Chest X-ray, PA view. Patient: 21 years old, sex F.
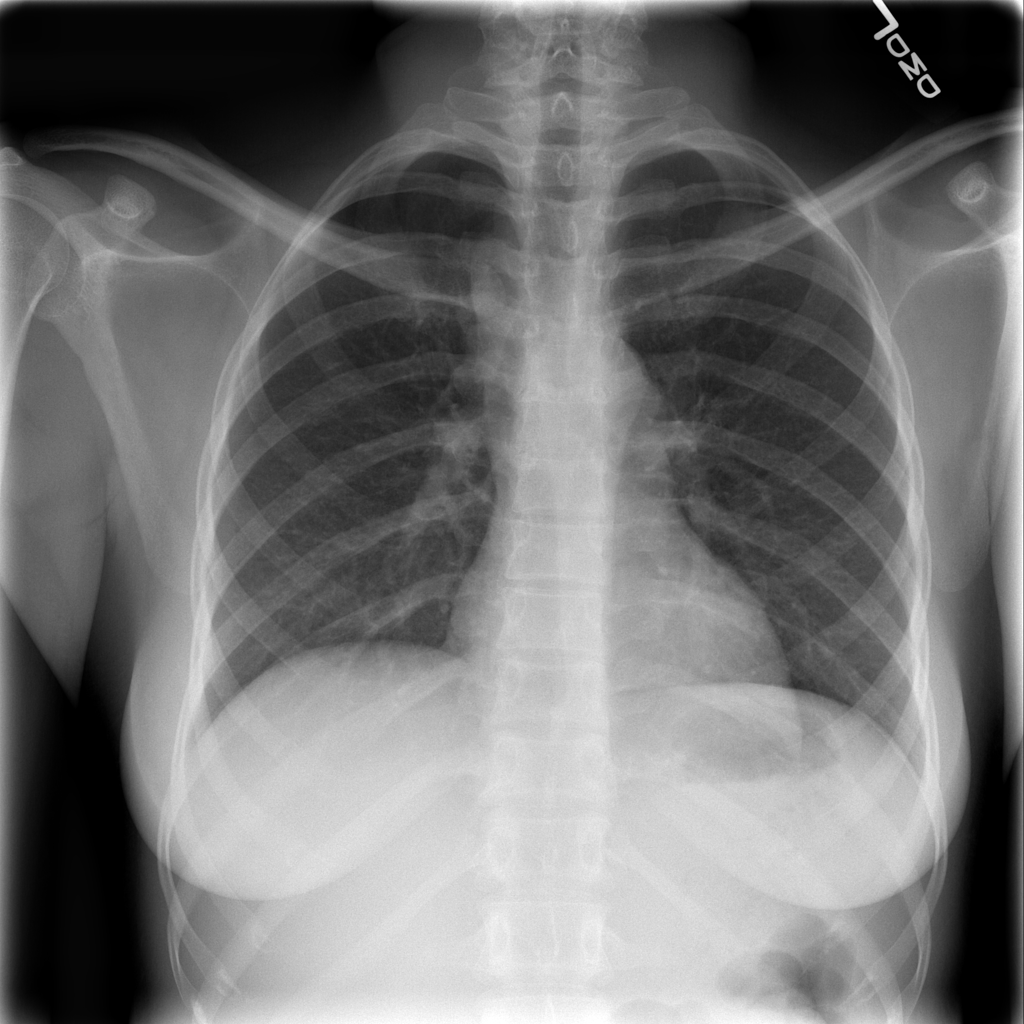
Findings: No Finding